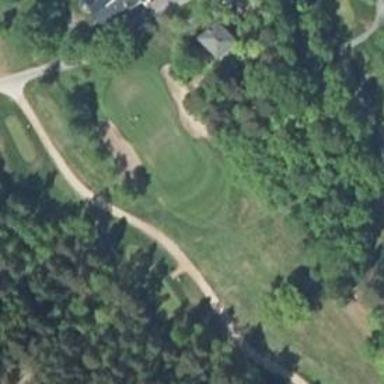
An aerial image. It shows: Golf hole.